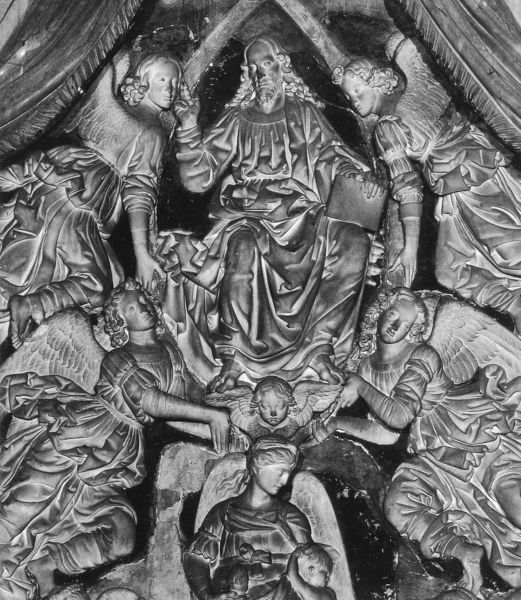
Titel: Kenotaph des Kardinals Niccolò Forteguerri
Künstler: Andrea del Verrocchio
Standort: Pistoia, Dom S. Zeno (EU - I - Toskana)
Schlagwörter: flügel, gott, mann, weiß, dreieck, frauen, sitzen, frau, grau, kleid, stützen, bart, architektur, bibel, falten, federn, silber, tragen, vorhang, gewänder, kind, locken, fliegen, oval, engel, putte, putto, skulptur, relief, füße, sitz, thron, weib, weiber, detail, metall, foto, fotografie, buch, schweben, schwarzweiß, altar, heiligenschein, spitzbogen, christus, jesus, jesus christus, andacht, segen, segnen, baldachin, heilig, putten, maria, mutter gottes, schwebend, gewandfalten, schutz, erlöser, gottesmutter, mandorla, biblische szene, messias, gottessohn, beschützer, segensgeste, mandola, sohn gottes, unsere liebe frau, heilige maria, christkind, flügeö, koopf, christkönig, heilland, erretter, jesus von nazaret, gottesgebärerin, maria von nazaret, fjesu…, öschristus